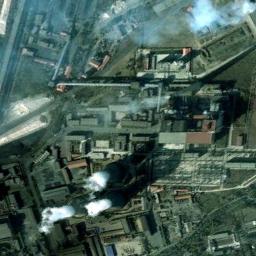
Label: thermal_power_station